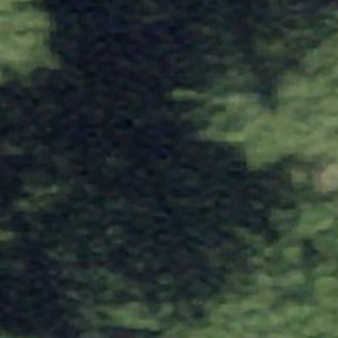
Label: other